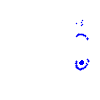
Particle: pion